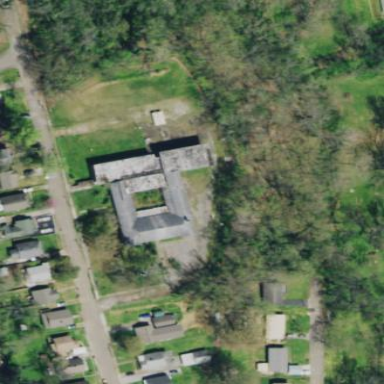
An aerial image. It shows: Historic building.